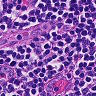
Metastatic tissue present: no